Question: I am trying to plot a 3D volume in MATLAB. I am using the slice command.
'''
a(:,:,1)=[1,2; 3,4];
a(:,:,2)=[5,6; 9,8];
figure;
slice (a,0,0,1);
hold on
slice (a,0,0,2);
'''
The figure I get has just one square (pixel). I am expecting 4 squares. How do I plot this? What am I doing wrong?

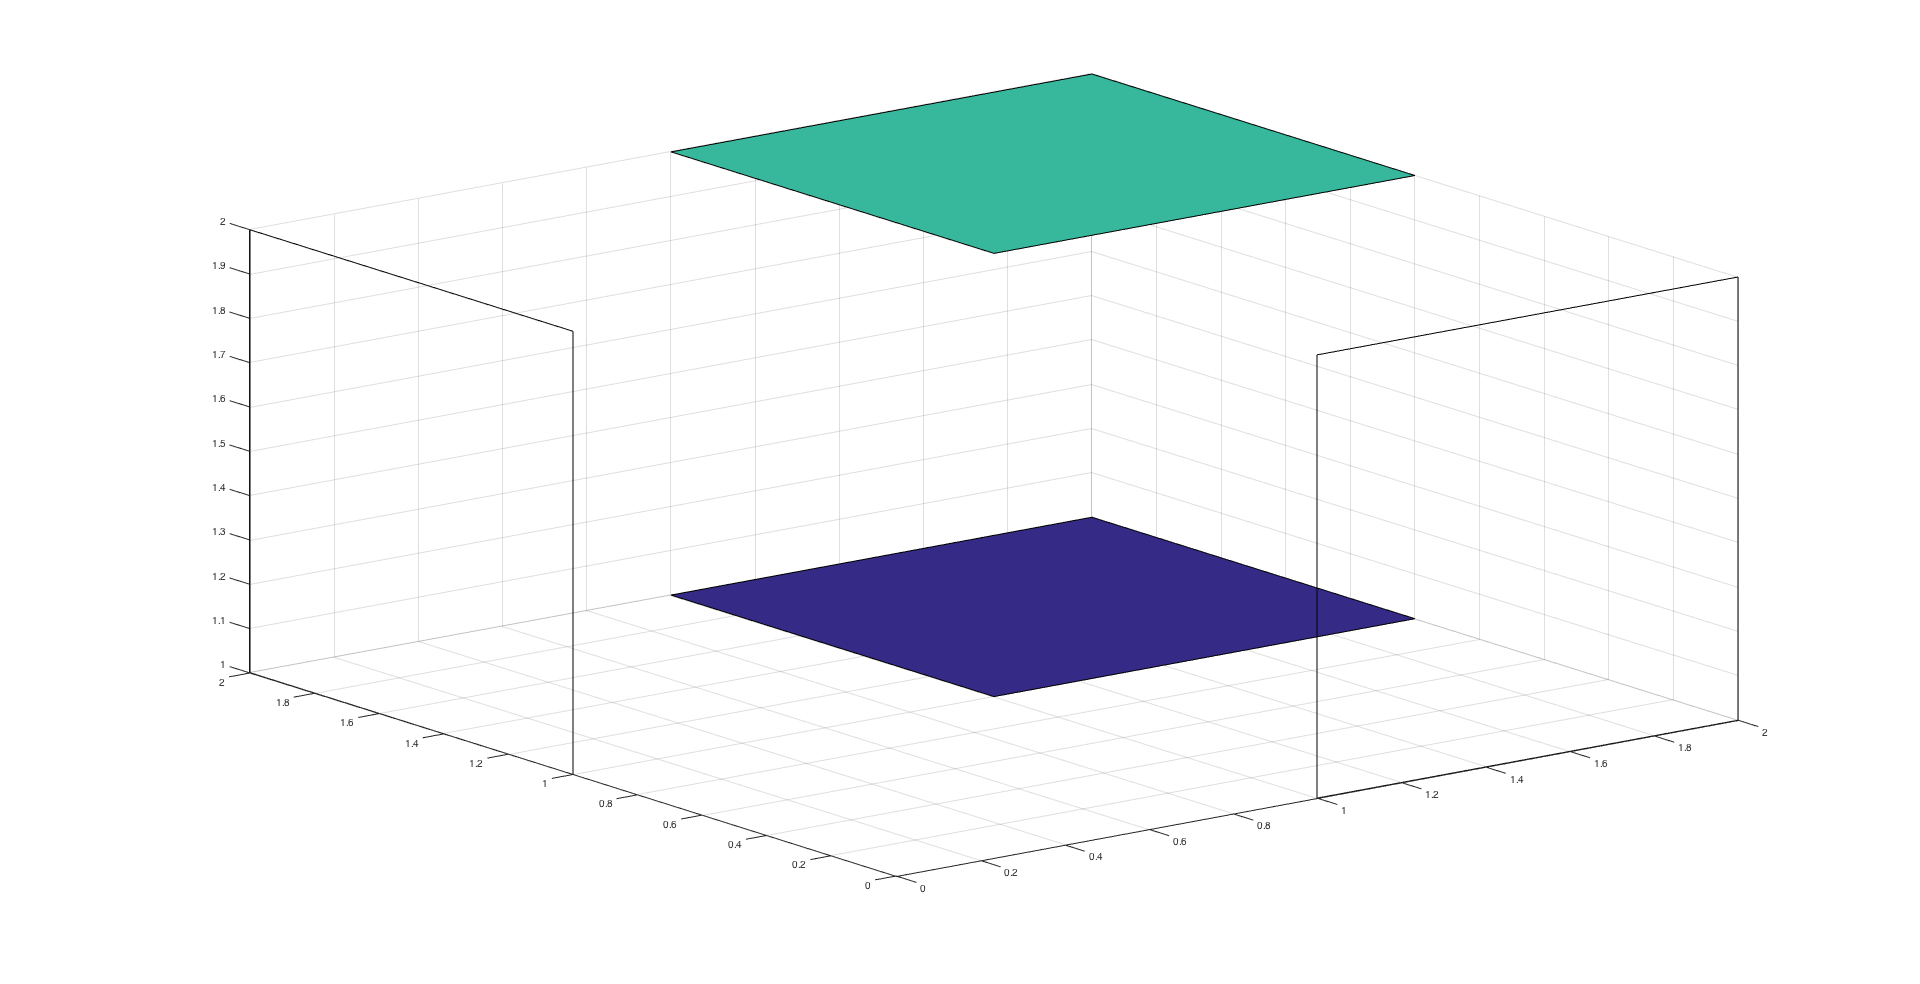
Answer: Relevant part of <URL>:
> slice(V,sx,sy,sz) draws slices along the x, y, z directions in the volume V at the points in the vectors sx, sy, and sz. V is an m-by-n-by-p volume array containing data values at the default location X = 1:n, Y = 1:m, Z = 1:p. Each element in the vectors sx, sy, and sz defines a slice plane in the x-, y-, or z-axis direction.
So, your command 'slice (a,0,0,1);' is asking Matlab to produce slices of the cube [1,2]x[1,2]x[1,2] (colored according to the values of your 'a' array), by the following planes
- - -
You could have avoided the extraneous x=0 and y=0 slices with 'slice(a,[],[],1)'. Also,
- 'slice(a,[],[],[1,2])'- 'slice(a,[],[1,2],[])'- 'slice(a,[1,2],[],[])'
Or you could just get all six at once with 'slice(a,[1,2],[1,2],[1,2])'. If you don't want, e.g., top and bottom slices, then 'slice(a,[1,2],[1,2],[])'.
Note that the entries of 'a' are not coordinates, they are understood as values of a function of three variables, and are represented by colors.